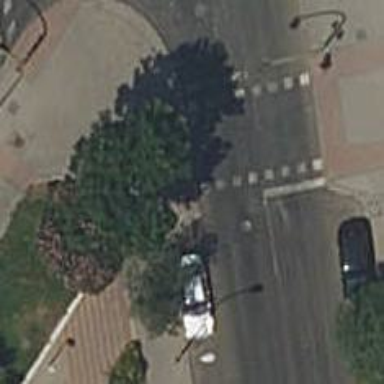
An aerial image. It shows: Road with traffic signals and zebra crossing with traffic signals.